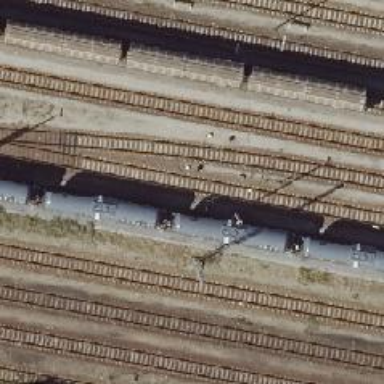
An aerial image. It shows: Railway signal.